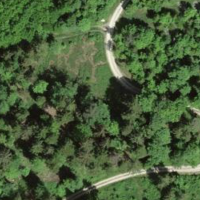
EUNIS habitat code: 44
Species observed at this site:
Dendrocopos major
Turdus viscivorus
Fringilla coelebs
Buteo buteo
Streptopelia turtur
Strix aluco
Turdus merula
Columba palumbus
Phylloscopus collybita
Scolopax rusticola
Dendrocoptes medius
Dryocopus martius
Sitta europaea
Garrulus glandarius
Picus viridis
Ficedula hypoleuca